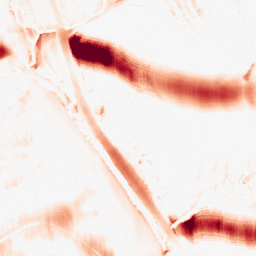
Category: morphological
Decomposition family: morphological_ellipse
Decomposition parameters: operation: opening
width: 50
height: 20
Upsampling method: bicubic
Upsampling parameters: scale: 4
Upsampling scale: 4